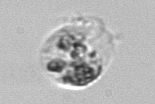
Label: Amoeba